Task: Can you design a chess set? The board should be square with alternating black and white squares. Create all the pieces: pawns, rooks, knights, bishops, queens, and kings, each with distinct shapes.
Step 3747:
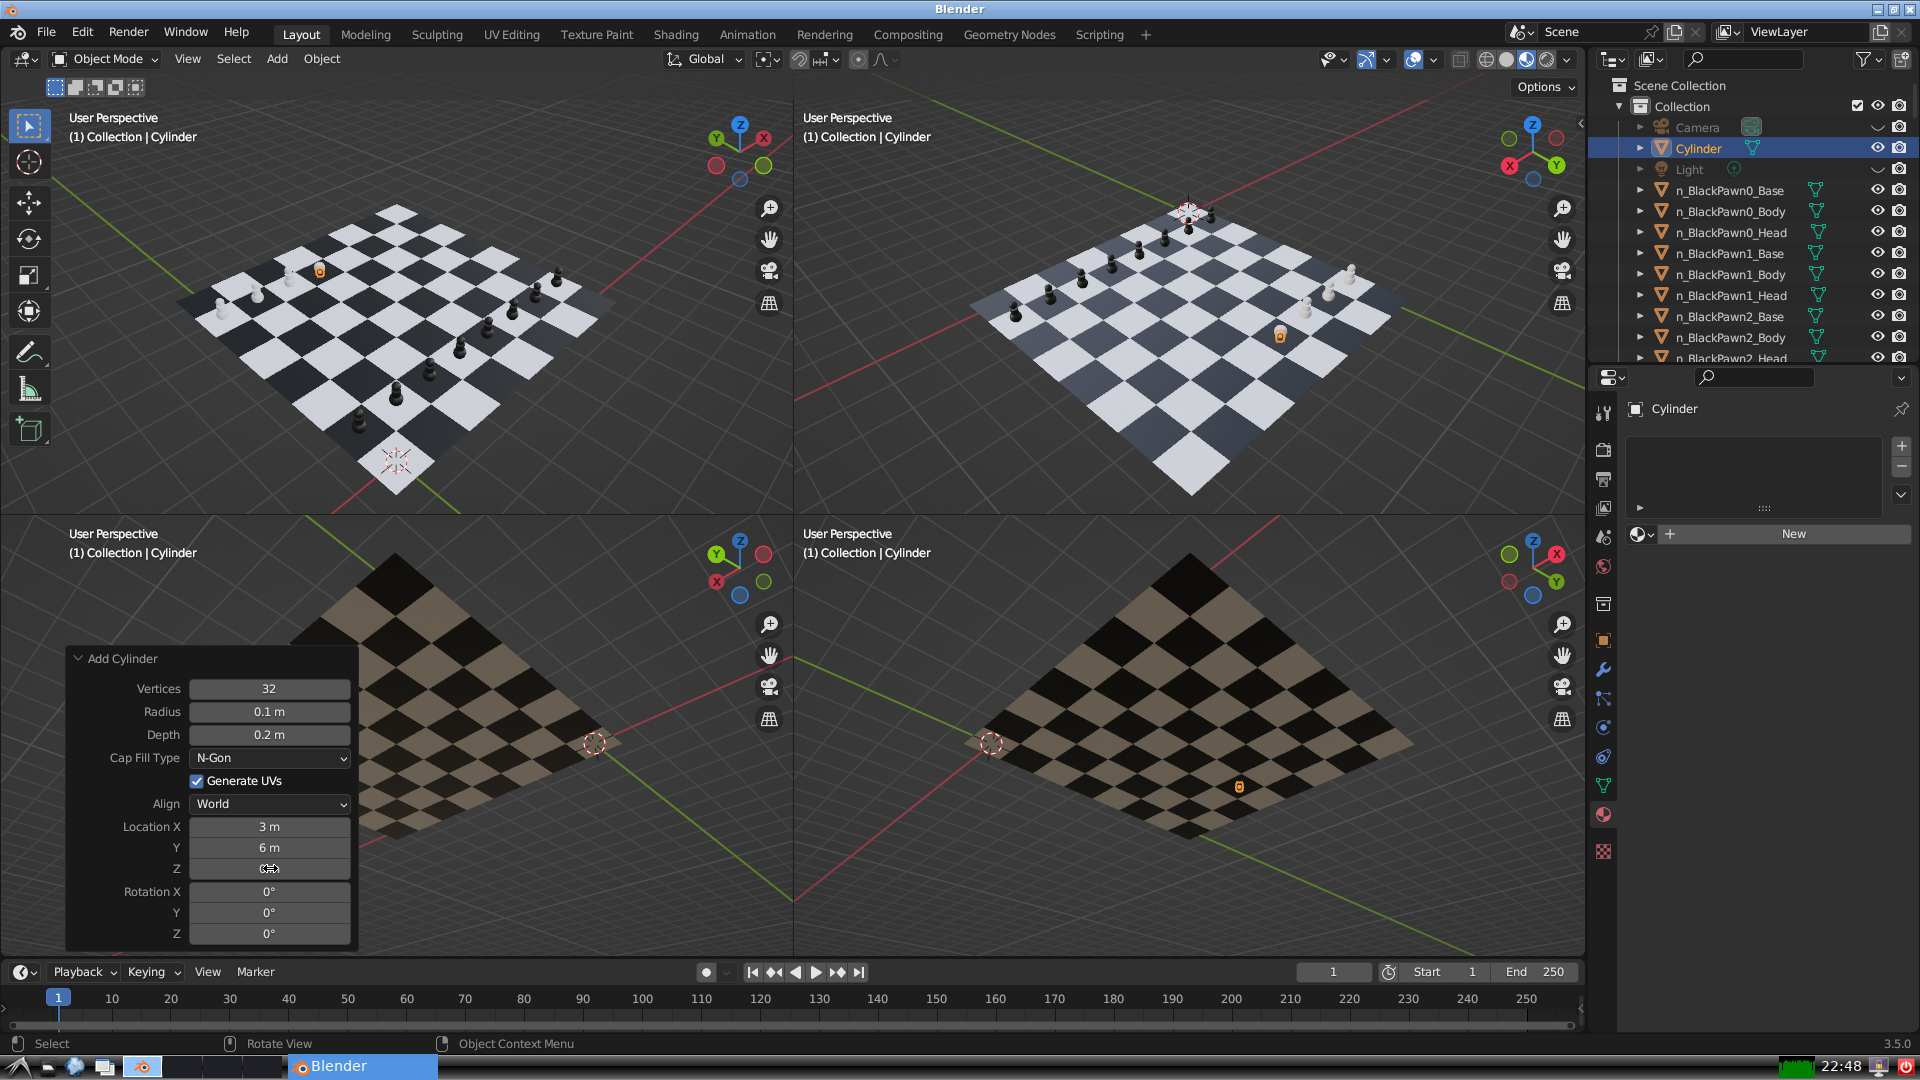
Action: click: no